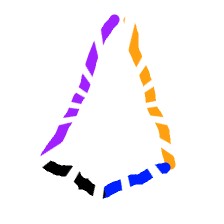
Shape: kite